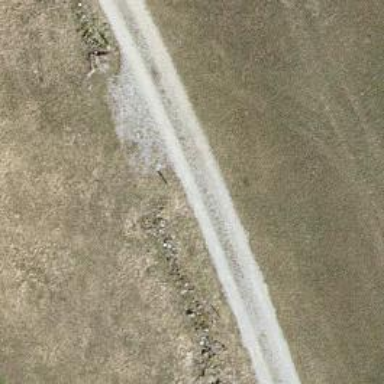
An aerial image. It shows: Unpaved track with grade2 track type.